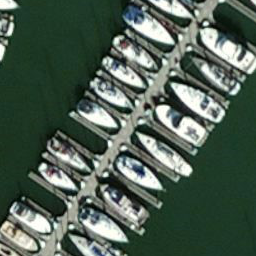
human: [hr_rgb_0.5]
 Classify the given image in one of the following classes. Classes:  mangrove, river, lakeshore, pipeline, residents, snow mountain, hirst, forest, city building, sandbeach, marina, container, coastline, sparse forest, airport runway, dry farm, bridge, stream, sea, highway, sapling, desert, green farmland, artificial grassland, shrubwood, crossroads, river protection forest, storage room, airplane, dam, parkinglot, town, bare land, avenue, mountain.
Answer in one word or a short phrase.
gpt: marina